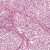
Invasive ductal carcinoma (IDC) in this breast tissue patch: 0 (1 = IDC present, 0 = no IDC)